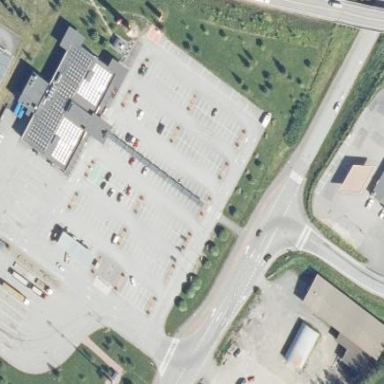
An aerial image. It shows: Parking area.